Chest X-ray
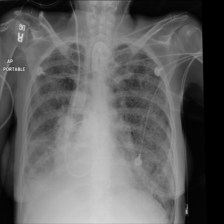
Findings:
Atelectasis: positive
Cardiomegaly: negative
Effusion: negative
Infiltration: negative
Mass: negative
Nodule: negative
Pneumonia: negative
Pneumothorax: negative
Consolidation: negative
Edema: negative
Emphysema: negative
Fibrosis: negative
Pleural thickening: negative
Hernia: negative